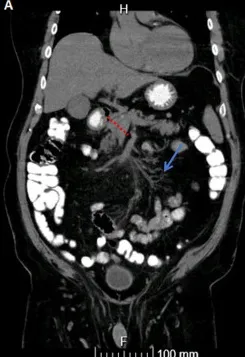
A,B,C) CT of abdomen and pelvis with contrast; the image showing occlusion in SMA (dashed line) and severe stenosis of its distal portion with occlusion of jejunal branches (blue arrow); a jejunal loop showing wall thickening (pink arrow) and submucosal oedema; stenosis of the celiac artery (red arrow).
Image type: radiology (ct)